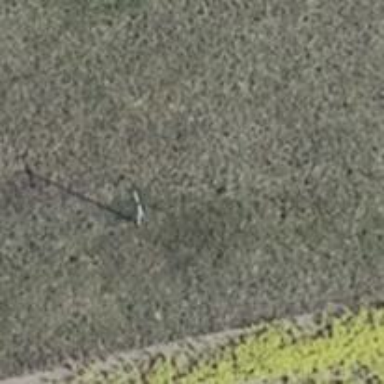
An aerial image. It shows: Minor power line.